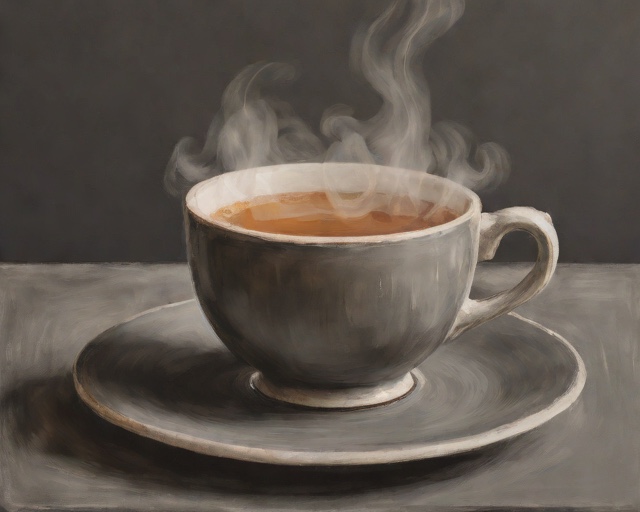
Category: Get Well